【题型】证明题　【知识点】解析几何　【难度】hard
已知双曲线 \( C: x^2 - \frac{y^2}{b^2} = 1\ (b > 0) \) 的左、右焦点分别为 \( F_1 \)，\( F_2 \)，\( A \) 是 \( C \) 的左顶点，\( C \) 的离心率为 2。设过 \( F_2 \) 的直线 \( l \) 交 \( C \) 的右支于 \( P \)、\( Q \) 两点，其中 \( P \) 在第一象限。

(1) 求 \( C \) 的标准方程；

(2) 若直线 \( AP \)、\( AQ \) 分别交直线 \( x = \frac{1}{2} \) 于 \( M \)、\( N \) 两点，证明：\( \overrightarrow{MF_2} \cdot \overrightarrow{NF_2} \) 为定值；

(3) 是否存在常数 \( \lambda \)，使得 \( \angle PF_2A = \lambda \angle PAF_2 \) 恒成立？若存在，求出 \( \lambda \) 的值；否则，说明理由。
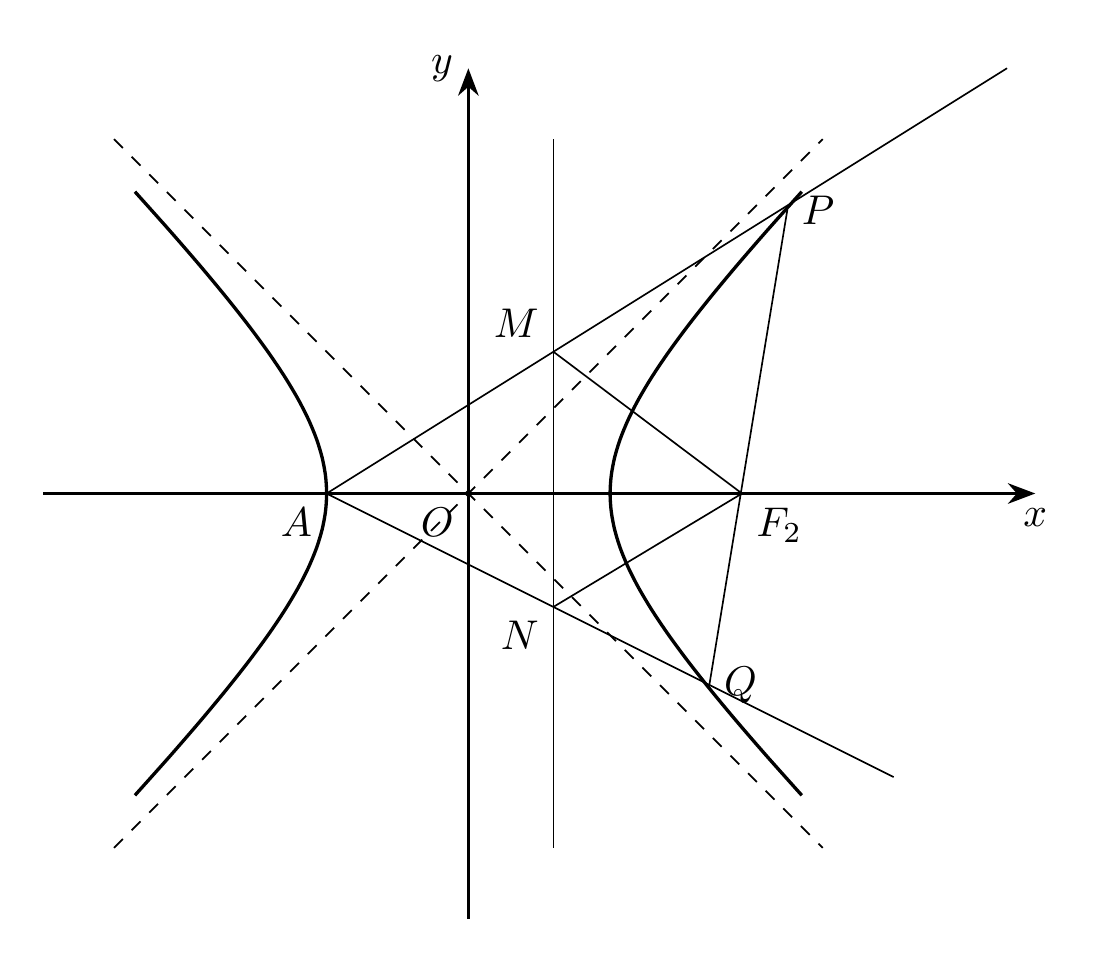
【解答】
【详解】
(1) 由题可得 \( a = 1 \)，\( \frac{c}{a} = 2 \)，故可得 \( c = 2 \)，则 \( b^2 = c^2 - a^2 = 4 - 1 = 3 \)，

故 \( C \) 的标准方程为 \( x^2 - \frac{y^2}{3} = 1 \)。

(2) 由 (1) 中所求可得点 \( A \)，\( F_2 \) 的坐标分别为 \( (-1,0) \)，\( (2,0) \)，

又双曲线渐近线为 \( y = \pm \sqrt{3}x \)，显然直线 \( PQ \) 的斜率不为零，

故设其方程为 \( x = my + 2 \)，\( \left(m \neq \pm \frac{\sqrt{3}}{3}\right) \)，

联立双曲线方程 \( x^2 - \frac{y^2}{3} = 1 \) 可得：\( (3m^2 - 1)y^2 + 12my + 9 = 0 \)，

设点 \( P,Q \) 的坐标分别为 \( (x_1,y_1) \)，\( (x_2,y_2) \)，

则 \( y_1 + y_2 = -\frac{12m}{3m^2 - 1} \)，\( y_1y_2 = \frac{9}{3m^2 - 1} \)，

\( x_1 + x_2 = m(y_1 + y_2) + 4 = -\frac{4}{3m^2 - 1} \)，

\( x_1x_2 = m^2y_1y_2 + 2m(y_1 + y_2) + 4 = \frac{-3m^2 - 4}{3m^2 - 1} \)。

又直线 \( AP \) 方程为：\( y = \frac{y_1}{x_1 + 1}(x + 1) \)，令 \( x = \frac{1}{2} \)，则 \( y = \frac{3}{2} \cdot \frac{y_1}{x_1 + 1} \)，

故点 \( M \) 的坐标为 \( \left( \frac{1}{2}, \frac{3}{2} \cdot \frac{y_1}{x_1 + 1} \right) \)；

直线 \( AQ \) 方程为：\( y = \frac{y_2}{x_2 + 1}(x + 1) \)，令 \( x = \frac{1}{2} \)，则 \( y = \frac{3}{2} \cdot \frac{y_2}{x_2 + 1} \)，

故点 \( N \) 的坐标为 \( \left( \frac{1}{2}, \frac{3}{2} \cdot \frac{y_2}{x_2 + 1} \right) \)；

则
\[
\begin{aligned}
\overrightarrow{MF_2} \cdot \overrightarrow{NF_2} &= \left( \frac{3}{2}, -\frac{3}{2} \cdot \frac{y_1}{x_1 + 1} \right) \cdot \left( \frac{3}{2}, -\frac{3}{2} \cdot \frac{y_2}{x_2 + 1} \right) \\
&= \frac{9}{4} + \frac{9}{4} \cdot \frac{y_1y_2}{(x_1 + 1)(x_2 + 1)} \\
&= \frac{9}{4} + \frac{9}{4} \cdot \frac{\frac{9}{3m^2 - 1}}{\frac{-3m^2 - 4}{3m^2 - 1} - \frac{4}{3m^2 - 1} + 1} \\
&= \frac{9}{4} + \frac{9}{4} \cdot \frac{9}{-9} = \frac{9}{4} - \frac{9}{4} = 0.
\end{aligned}
\]

故 \( \overrightarrow{MF_2} \cdot \overrightarrow{NF_2} \) 为定值 \( 0 \)。

(3) 当直线 \( PQ \) 斜率不存在时，

对双曲线 \( C: x^2 - \frac{y^2}{3} = 1 \)，令 \( x = 2 \)，解得 \( y = \pm 3 \)，

故点 \( P \) 的坐标为 \( (2,3) \)，此时 \( \angle PF_2A = 90^\circ \)，

在三角形 \( PF_2A \) 中，\( |AF_2| = 3 \)，\( |PF_2| = 3 \)，故可得 \( \angle PAF_2 = 45^\circ \)，

则存在常数 \( \lambda = 2 \)，使得 \( \angle PF_2A = 2\angle PAF_2 \) 成立；

当直线 \( PQ \) 斜率存在时，

不妨设点 \( P \) 的坐标为 \( (x,y) \)，\( x \neq 2 \)，直线 \( PF_2 \) 的倾斜角为 \( \alpha \)，直线 \( PA \) 的倾斜角为 \( \beta \)，

则 \( \angle PF_2A = \pi - \alpha \)，\( \angle PAF_2 = \beta \)，

假设存在常数 \( \lambda = 2 \)，使得 \( \angle PF_2A = 2\angle PAF_2 \) 成立，即 \( \pi - \alpha = 2\beta \)，

则一定有：\( \tan(\pi - \alpha) = -\tan\alpha = \tan 2\beta = \frac{2\tan\beta}{1 - \tan^2\beta} \)，也即 \( -k_{PF_2} = \frac{2k_{PA}}{1 - k_{PA}^2} \)。

又 \( -k_{PF_2} = -\frac{y}{x - 2} \)，\( \frac{2k_{PA}}{1 - k_{PA}^2} = \frac{2 \cdot \frac{y}{x + 1}}{1 - \left( \frac{y}{x + 1} \right)^2} = \frac{2y(x + 1)}{(x + 1)^2 - y^2} \)。

又点 \( P \) 的坐标满足 \( x^2 - \frac{y^2}{3} = 1 \)，则 \( y^2 = 3x^2 - 3 \)，

故
\[
\begin{aligned}
\frac{2k_{PA}}{1 - k_{PA}^2} &= \frac{2y(x + 1)}{(x + 1)^2 - y^2} = \frac{2y(x + 1)}{(x + 1)^2 - 3x^2 + 3} \\
&= \frac{2y(x + 1)}{-2x^2 + 2x + 4} = \frac{2y(x + 1)}{-2(x - 2)(x + 1)} = -\frac{y}{x - 2} \\
&= -k_{PF_2};
\end{aligned}
\]

故假设成立，存在实数 \( \lambda = 2 \)，使得 \( \angle PF_2A = 2\angle PAF_2 \) 成立；

综上所述，存在常数 \( \lambda = 2 \)，使得 \( \angle PF_2A = 2\angle PAF_2 \) 恒成立。